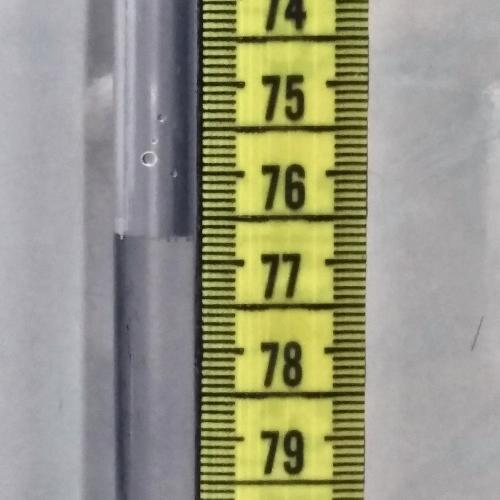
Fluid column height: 76.7 cm